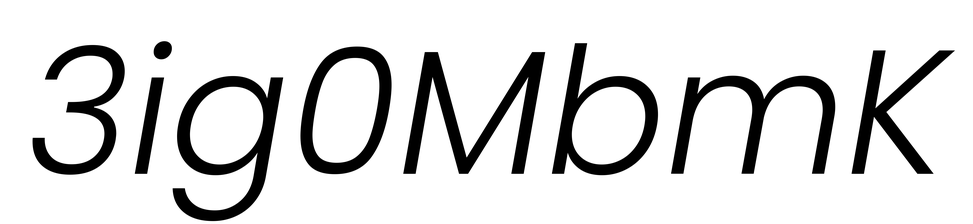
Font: Poppins-LightItalic